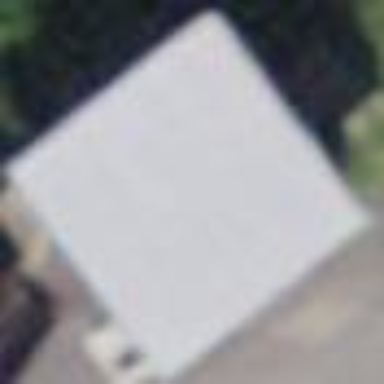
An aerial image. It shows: Building.